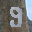
Label: 9